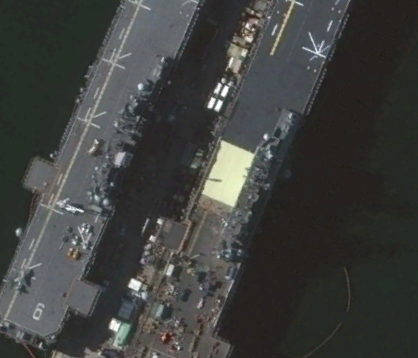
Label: assault